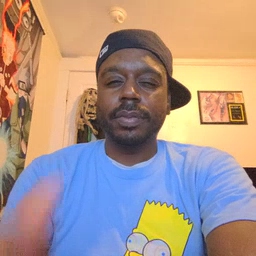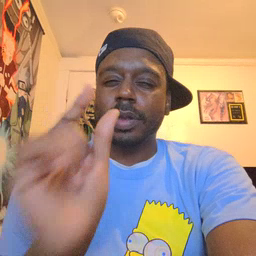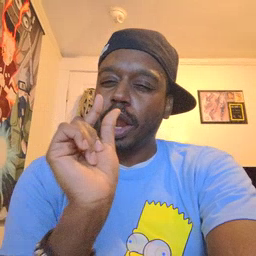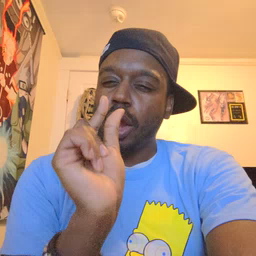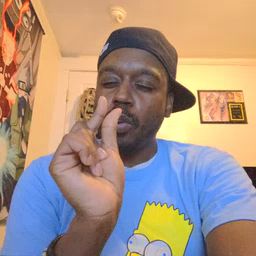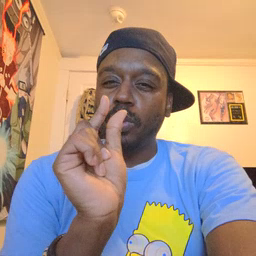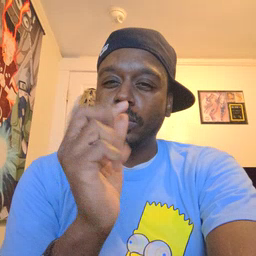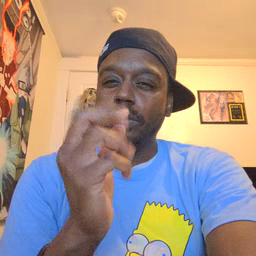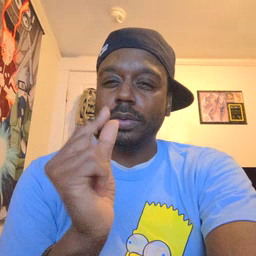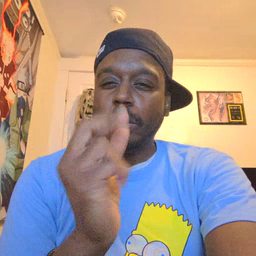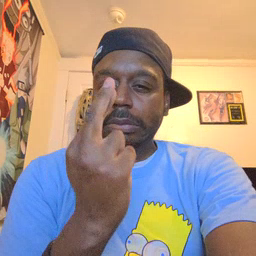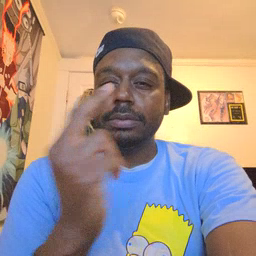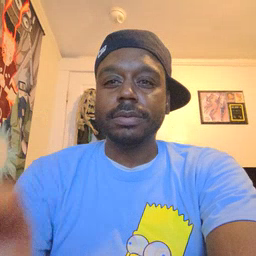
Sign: close